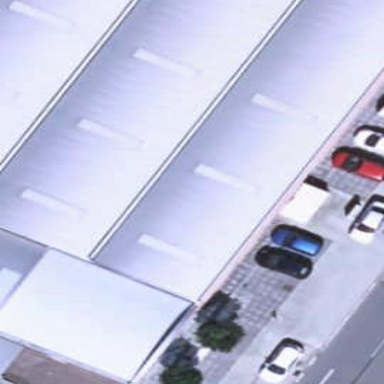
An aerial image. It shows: Industrial building.